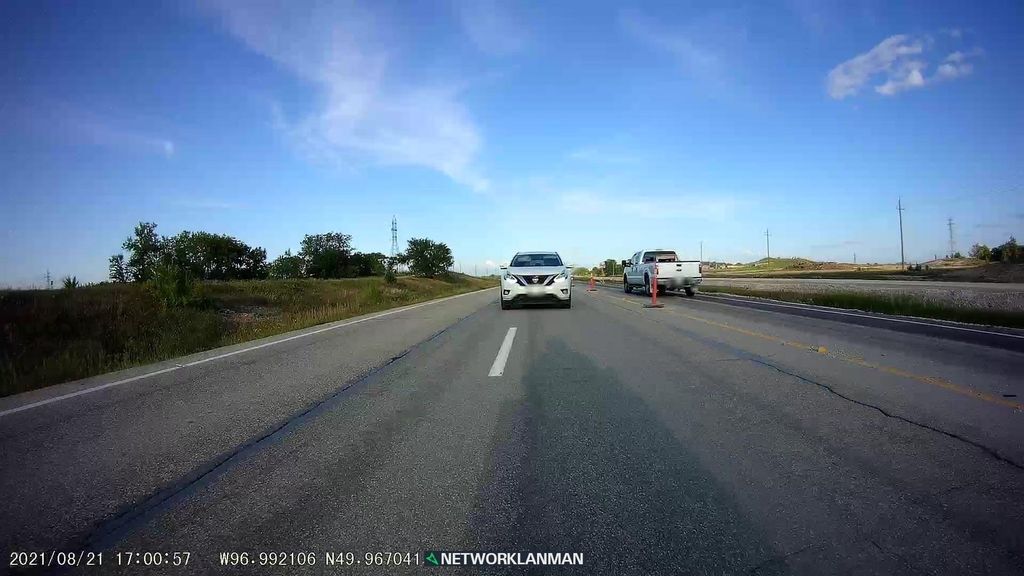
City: winnipeg